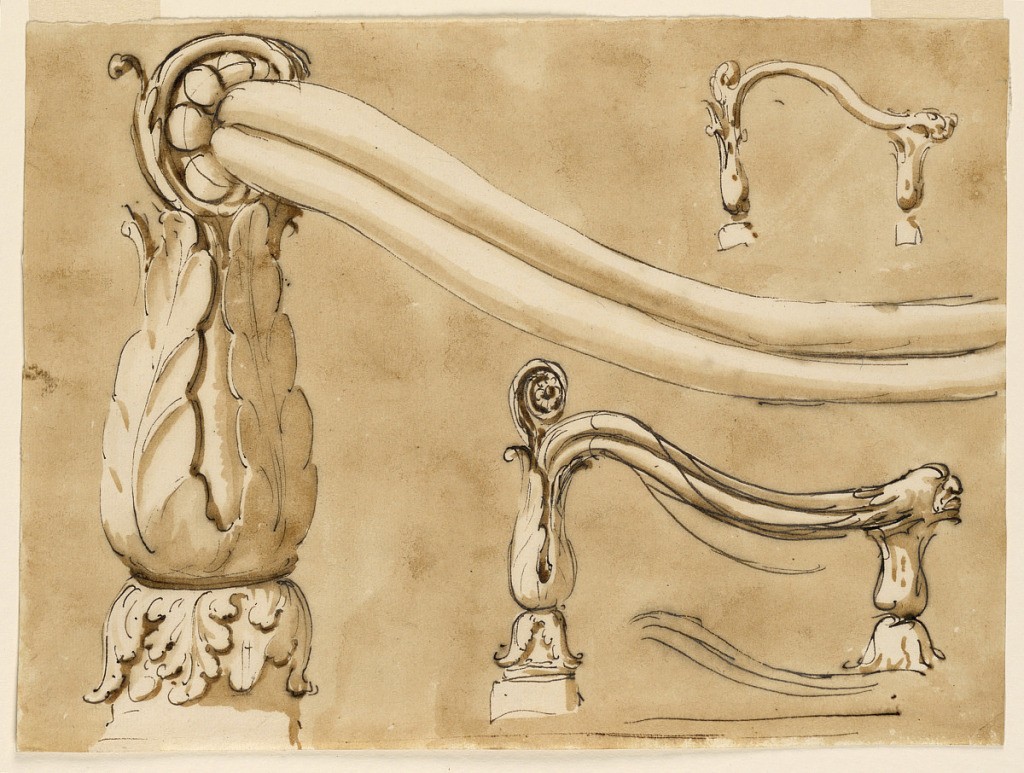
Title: Lower end of staircase railing
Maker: Giuseppe Barberi, Italian, 1746–1809
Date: ca. 1780
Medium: Pen and brown ink, brush and brown wash on off-white laid paper, lined
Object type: Drawing
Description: Above and below at right are a sketch and a project of two calyx balusters connected similarly to -1951. At left is the left calyx with a scroll and a blossom on top from which the neck emerges and passes between the first named designs and ends at the right edge. Colored background.